Interaction volume radius: 5 \u00c5
Interaction volume height: 10 \u00c5
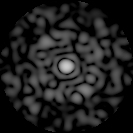
Disorder parameter: 0.8486